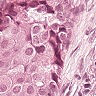
Metastatic tissue present: yes